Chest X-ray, PA view. Patient: 75 years old, sex F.
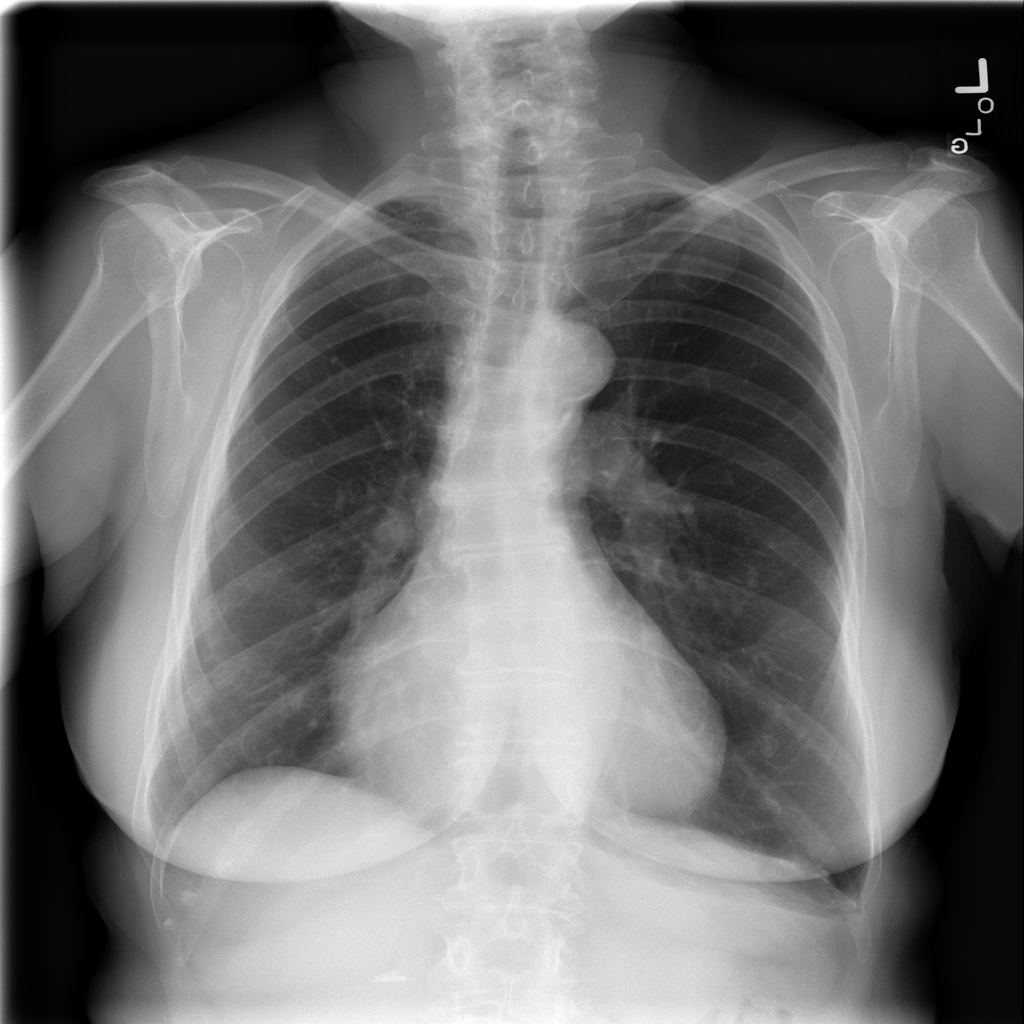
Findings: Fibrosis